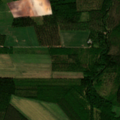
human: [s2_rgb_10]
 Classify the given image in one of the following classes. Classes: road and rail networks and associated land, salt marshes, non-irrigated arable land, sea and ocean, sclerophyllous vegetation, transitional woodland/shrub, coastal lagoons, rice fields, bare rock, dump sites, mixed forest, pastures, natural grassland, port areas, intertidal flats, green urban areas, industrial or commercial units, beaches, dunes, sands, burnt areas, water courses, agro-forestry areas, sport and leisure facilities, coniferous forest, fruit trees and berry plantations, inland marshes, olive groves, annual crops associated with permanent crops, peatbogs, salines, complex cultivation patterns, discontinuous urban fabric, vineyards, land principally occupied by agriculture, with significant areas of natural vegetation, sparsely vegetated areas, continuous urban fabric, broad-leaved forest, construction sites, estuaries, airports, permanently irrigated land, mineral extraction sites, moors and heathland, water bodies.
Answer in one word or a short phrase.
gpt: non-irrigated arable land, coniferous forest, mixed forest, transitional woodland/shrub